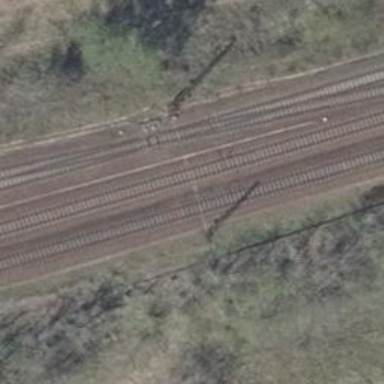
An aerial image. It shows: Junction on the railway.